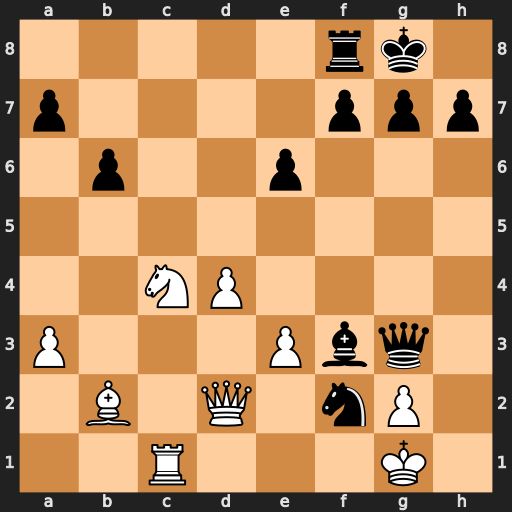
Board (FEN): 5rk1/p4ppp/1p2p3/8/2NP4/P3Pbq1/1B1Q1nP1/2R3K1
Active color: w
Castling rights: -
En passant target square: -
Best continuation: Qxf2 Qxf2+ Kxf2